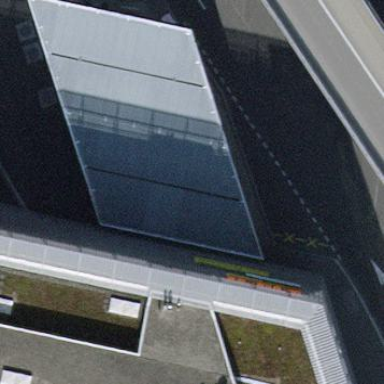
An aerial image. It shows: Fuel station located under roof.